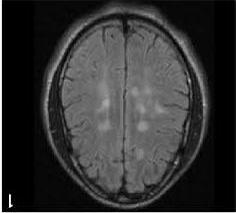
Label: notumor